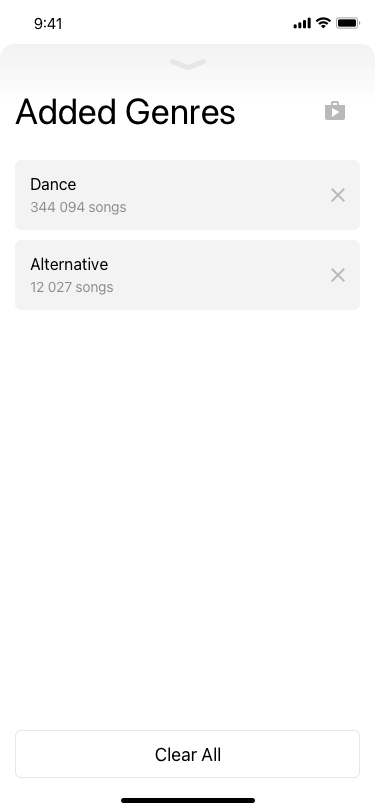
Text in this UI design:
Clear All
Added Genres
344 094 songs
Dance
12 027 songs
Alternative
KK
9:41 AM